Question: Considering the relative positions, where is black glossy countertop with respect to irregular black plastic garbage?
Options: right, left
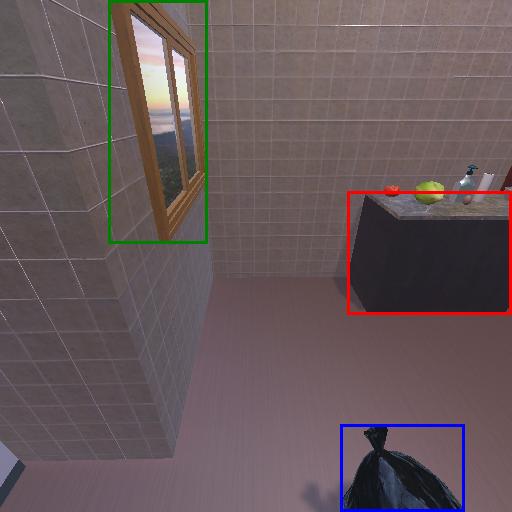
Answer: right